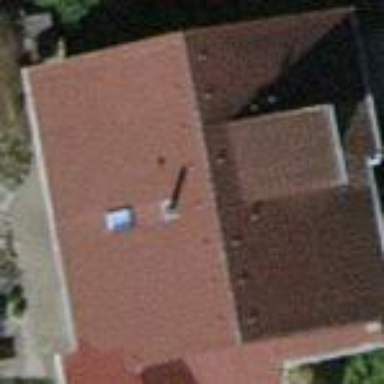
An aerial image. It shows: Detached building with gabled roof.